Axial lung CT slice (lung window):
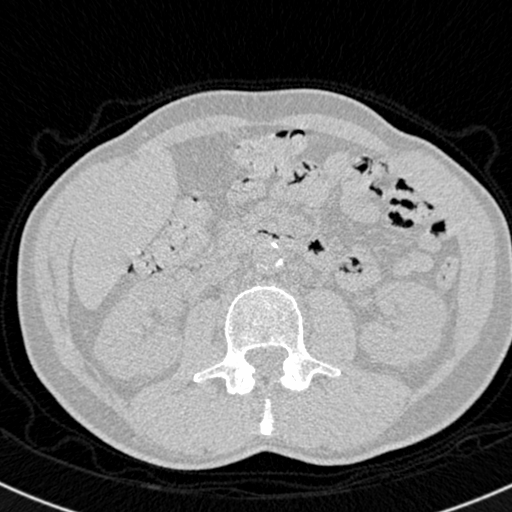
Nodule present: no